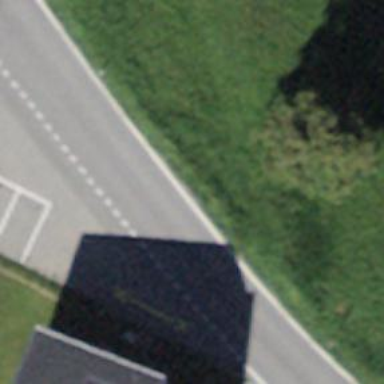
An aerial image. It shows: Bus stop with platform for public transport.